Field crop: tomato
Growth stage: 2
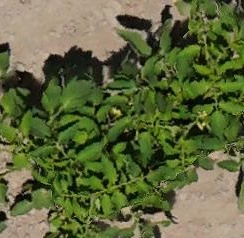
Species: tomato